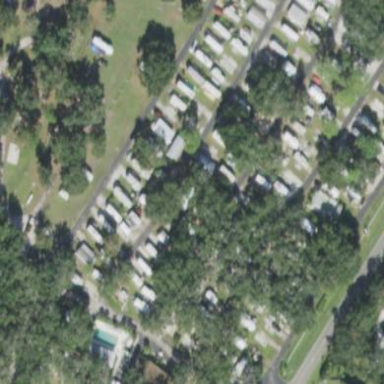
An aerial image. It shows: Campsite for tourism.